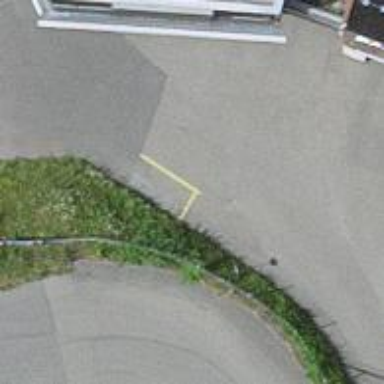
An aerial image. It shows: Wall barrier.